Brain MRI, t1w sequence, axial 2D slice.
Patient: age 29, sex M, weight 95 kg, height 1.95 m
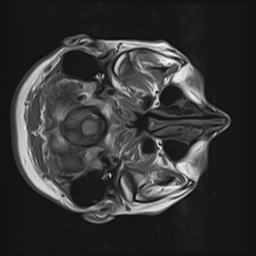